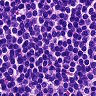
Metastatic tissue present: no